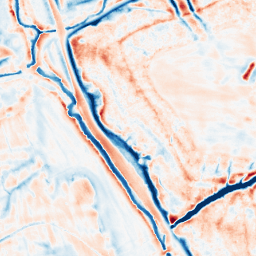
Category: edge_preserving
Decomposition family: bilateral
Decomposition parameters: d: 21
sigma_color: 25
sigma_space: 100
Upsampling method: linear_exact
Upsampling parameters: scale: 8
Upsampling scale: 8